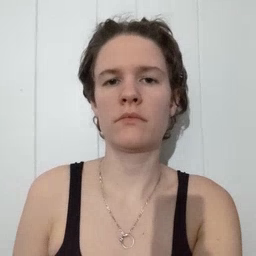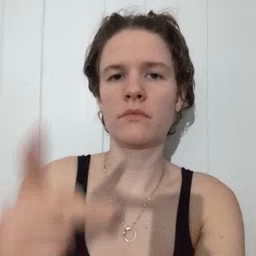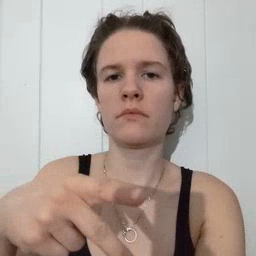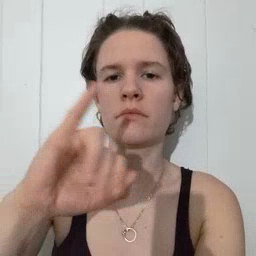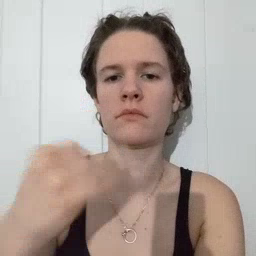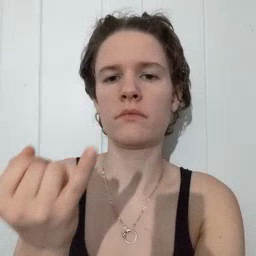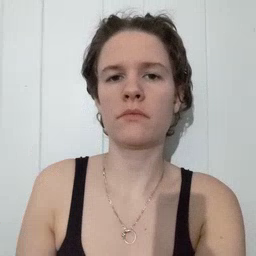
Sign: pajamas